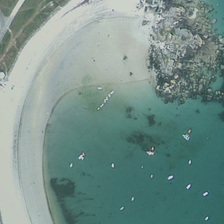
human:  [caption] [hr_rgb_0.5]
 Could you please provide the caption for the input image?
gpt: a beach is near a piece of ocean with some boats on it .

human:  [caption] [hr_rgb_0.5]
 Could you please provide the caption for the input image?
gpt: what stands next to this beautiful beach is a flourishing resort .

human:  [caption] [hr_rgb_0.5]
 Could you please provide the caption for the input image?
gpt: a beach is near a piece of ocean with some boats on it .

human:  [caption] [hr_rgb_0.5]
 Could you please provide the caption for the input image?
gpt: what stands next to this beautiful beach is a flourishing resort .

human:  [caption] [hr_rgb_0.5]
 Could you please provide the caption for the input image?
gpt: a beach is near a piece of ocean with some boats on it .